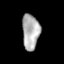
Tissue: lung
Cell type: Epithelial cells
Senescence score: 0.5968
Nuclear area (px): 592
Mean DAPI intensity: 177.703